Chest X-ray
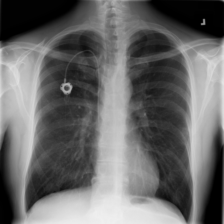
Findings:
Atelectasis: negative
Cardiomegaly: negative
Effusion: negative
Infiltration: positive
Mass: negative
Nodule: negative
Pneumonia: negative
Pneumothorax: negative
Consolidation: negative
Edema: negative
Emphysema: negative
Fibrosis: negative
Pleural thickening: negative
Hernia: negative